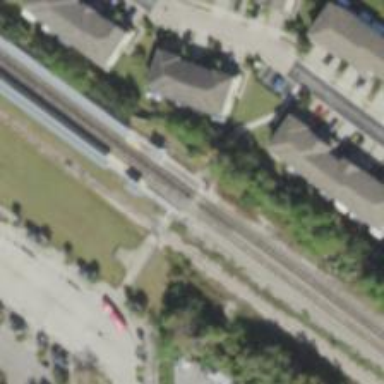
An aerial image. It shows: Railway crossing.